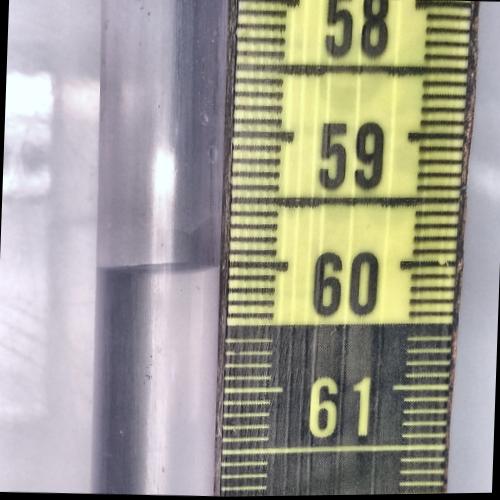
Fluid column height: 60.0 cm